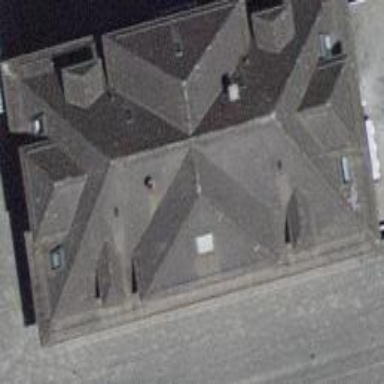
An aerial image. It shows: Building with hipped roof.